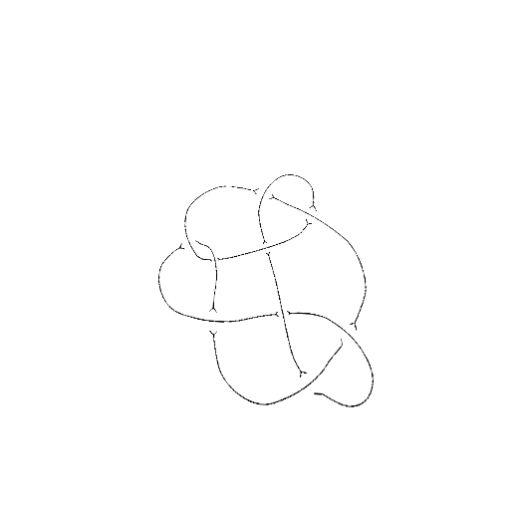
Crossing number: 9